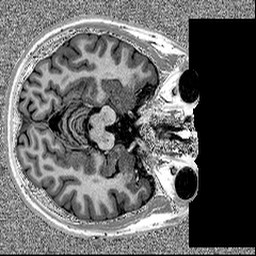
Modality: MP2RAGE
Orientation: axial
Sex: male